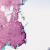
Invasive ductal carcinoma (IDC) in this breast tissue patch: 0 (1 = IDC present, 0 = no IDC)